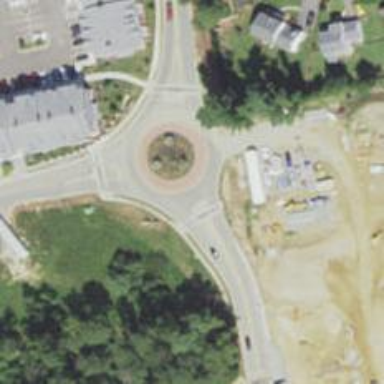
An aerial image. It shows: Tertiary road made of asphalt leading to roundabout junction.